Question: I'm using UUID as primary key in my tables, created in this way:
'''
class CreateAccounts < ActiveRecord::Migration
def change
create_table :accounts, :id => false do |t|
t.uuid :uuid, :null => false
t.timestamps
end
execute "ALTER TABLE accounts ADD PRIMARY KEY (uuid);"
add_index :accounts, :uuid, :unique => true
end
end
'''
'''
class Account < ActiveRecord::Base
primary_key = :uuid
base.default_value_for(:uuid, :allows_nil => false) { UUIDTools::UUID.random_create.to_s }
end
'''
But I now see that I have double indexes on the primary key UUID column:

I guess this comes from 'ADD PRIMARY KEY' which creates the "XXX_pkey" index, and I can safely remove 'add_index :accounts, :uuid, :unique => true' in this migration and from the running database?
I can see that only the manually added index is used, and not the automatically added. Is this by random?
Which of these indexes should be removed and what is the best way to do that in production through Rails' migrations?
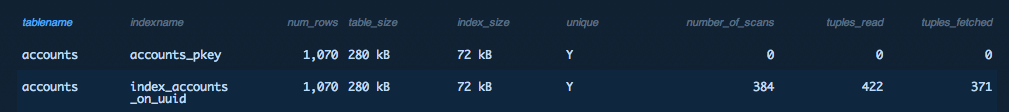
Answer: A column defined as the primary key is (by definition) unique. PostgreSQL (actually every DBMS) will automatically create an unique index to ensure this.
So there is no need need to create an additional unique index manually.
So you should remove the one that you created manually (I don't know Ruby, in plain SQL this would as easy as 'drop index ...')